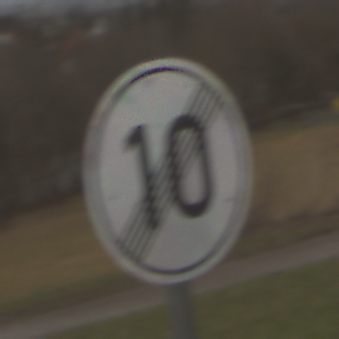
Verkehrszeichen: EndeGeschwindigkeit10
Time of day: Midday
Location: Outdoor (Nature)
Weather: Overcast
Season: NotSpecified
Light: Natural